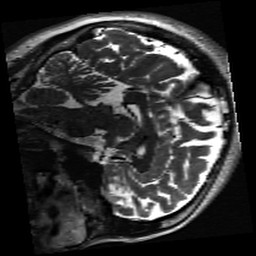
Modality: inplaneT2
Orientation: sagittal